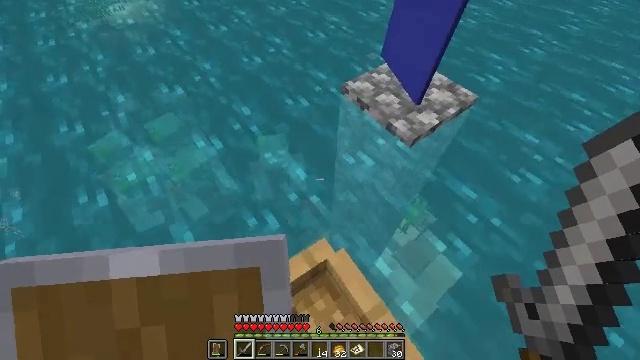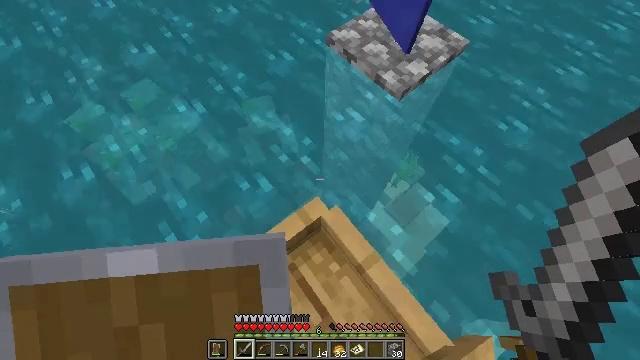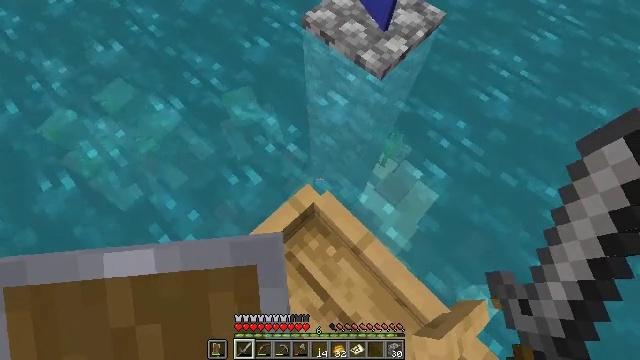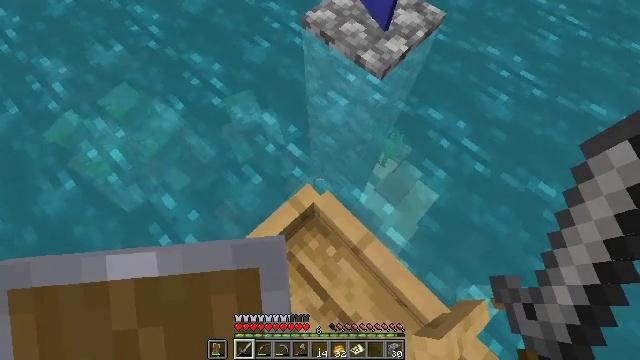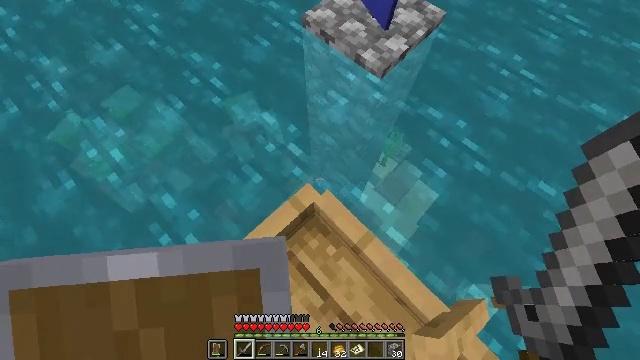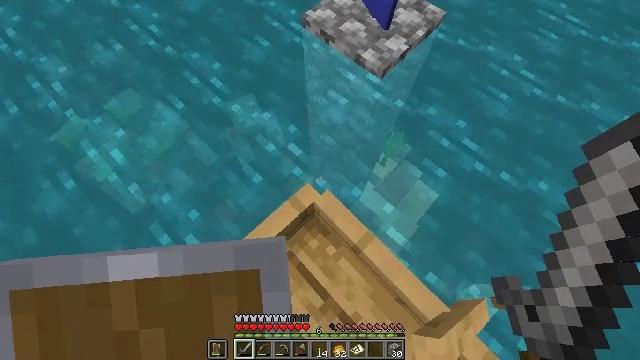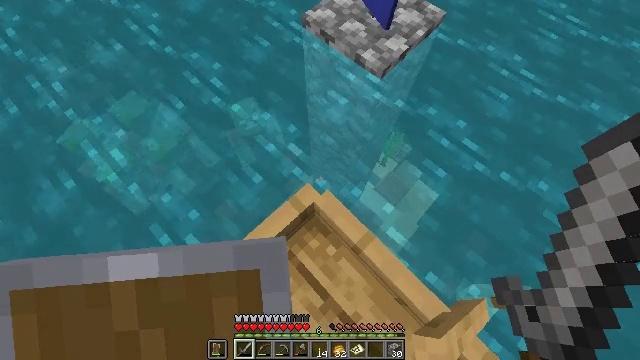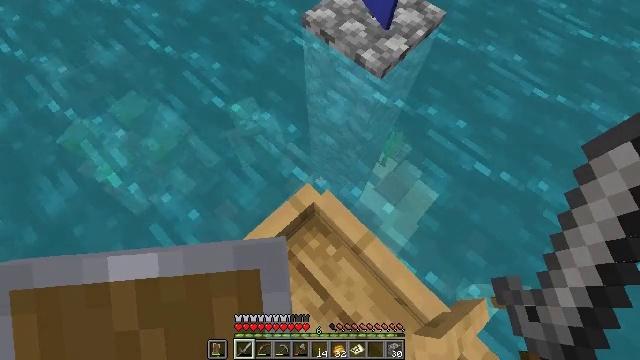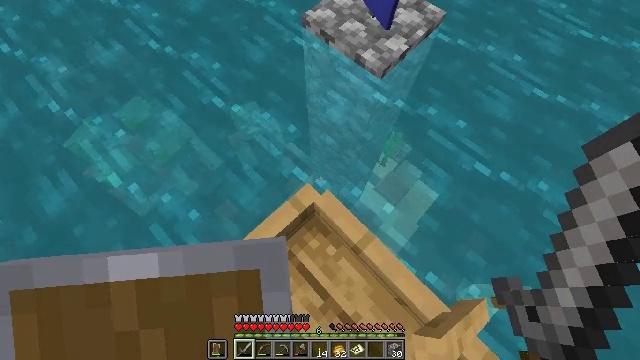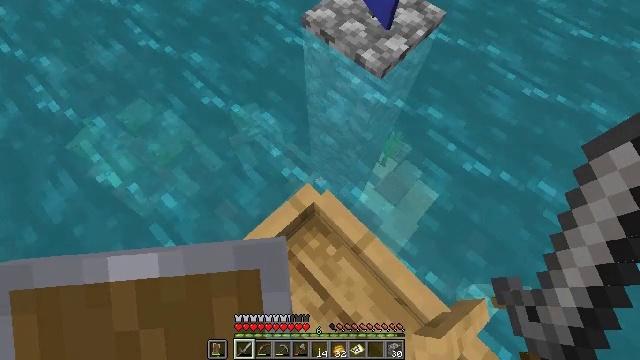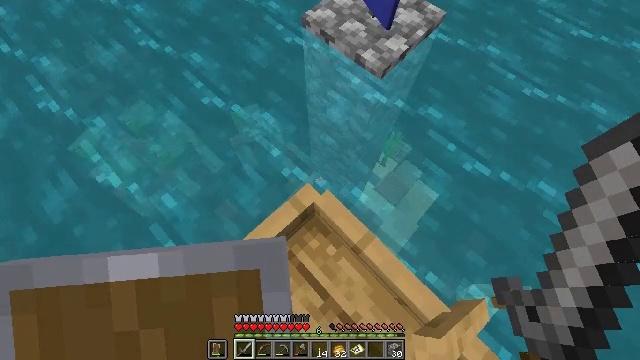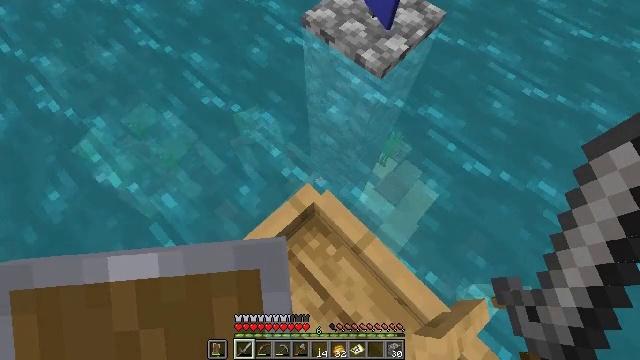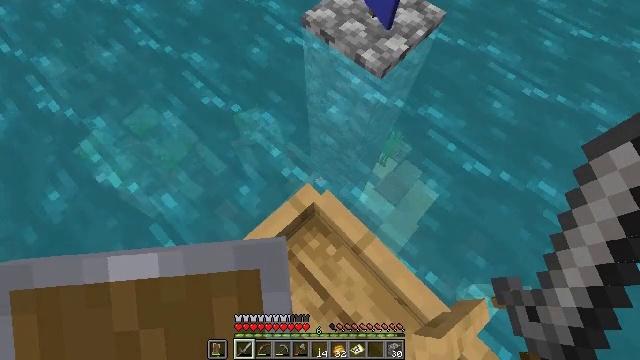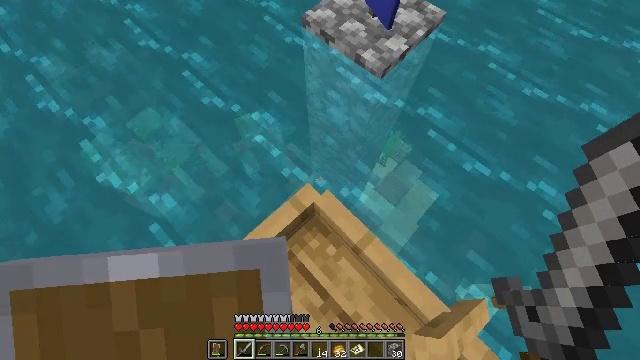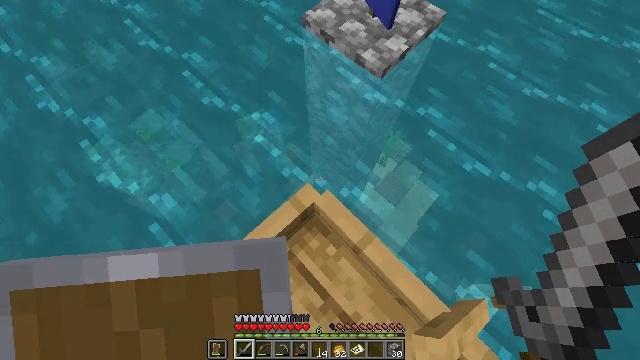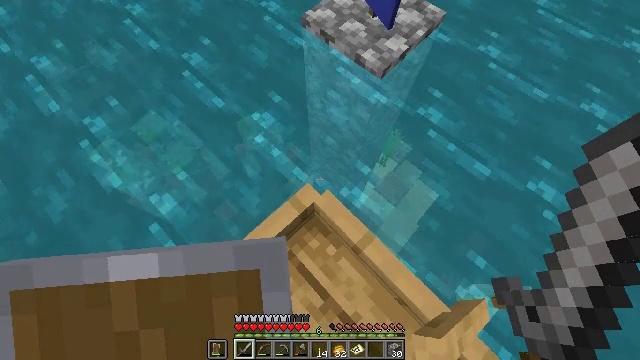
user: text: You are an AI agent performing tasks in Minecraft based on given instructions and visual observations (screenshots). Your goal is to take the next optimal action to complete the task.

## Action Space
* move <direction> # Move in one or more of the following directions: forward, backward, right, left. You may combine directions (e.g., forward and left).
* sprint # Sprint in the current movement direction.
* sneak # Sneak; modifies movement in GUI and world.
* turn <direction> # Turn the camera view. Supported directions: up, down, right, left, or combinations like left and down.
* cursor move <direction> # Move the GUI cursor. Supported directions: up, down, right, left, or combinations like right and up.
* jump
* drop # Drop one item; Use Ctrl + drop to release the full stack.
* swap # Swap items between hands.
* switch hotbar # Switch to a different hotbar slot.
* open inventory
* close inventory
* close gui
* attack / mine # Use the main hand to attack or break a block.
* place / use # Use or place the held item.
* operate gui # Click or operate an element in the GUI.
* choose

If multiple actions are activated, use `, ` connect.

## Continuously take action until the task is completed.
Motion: motion action
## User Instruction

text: Dig up some sand.
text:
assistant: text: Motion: turn right and down
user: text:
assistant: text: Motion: turn right and down
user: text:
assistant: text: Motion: no_op
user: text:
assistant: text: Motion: no_op
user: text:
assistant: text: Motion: no_op
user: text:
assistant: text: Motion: no_op
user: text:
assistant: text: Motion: no_op
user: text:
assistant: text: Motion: no_op
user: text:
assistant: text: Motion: no_op
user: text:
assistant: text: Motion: no_op
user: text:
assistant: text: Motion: no_op
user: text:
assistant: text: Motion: no_op
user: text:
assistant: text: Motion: no_op
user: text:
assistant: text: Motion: no_op
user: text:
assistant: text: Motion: no_op
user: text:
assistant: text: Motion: no_op
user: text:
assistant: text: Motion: no_op
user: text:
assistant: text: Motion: turn left
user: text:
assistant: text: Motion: turn left and down
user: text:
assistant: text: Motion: turn left and down
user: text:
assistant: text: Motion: no_op
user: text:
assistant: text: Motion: move right
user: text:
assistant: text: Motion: move right
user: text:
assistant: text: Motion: move right
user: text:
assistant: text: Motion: no_op
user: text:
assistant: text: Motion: no_op
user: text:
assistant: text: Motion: no_op
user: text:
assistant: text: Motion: no_op
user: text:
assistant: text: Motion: no_op
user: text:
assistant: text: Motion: no_op